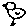
Label: bird